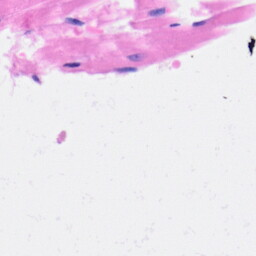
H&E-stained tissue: Heart